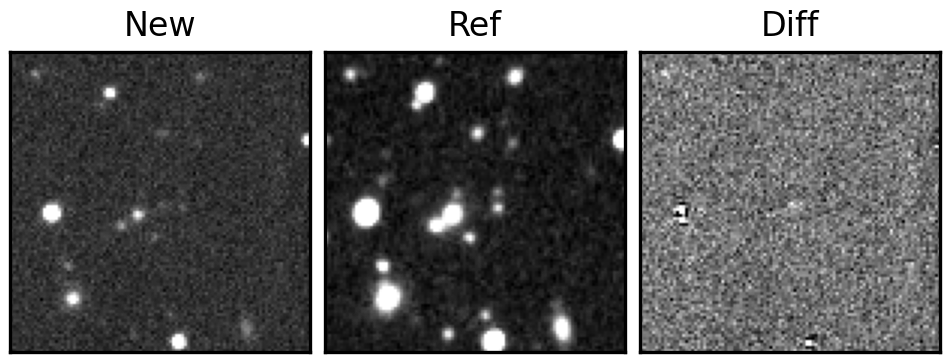
Label: real